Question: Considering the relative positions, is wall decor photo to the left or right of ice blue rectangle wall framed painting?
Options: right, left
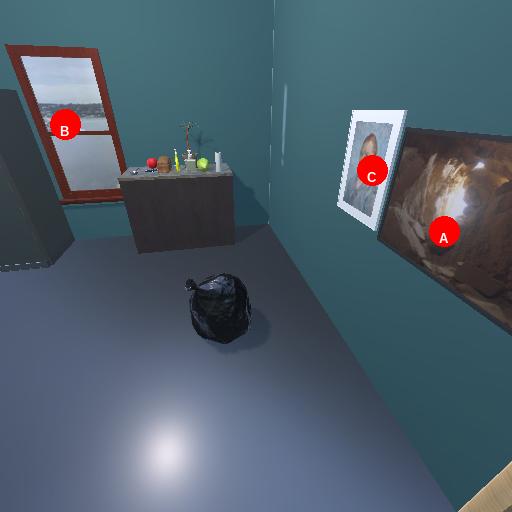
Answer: right